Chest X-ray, PA view. Patient: 82 years old, sex F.
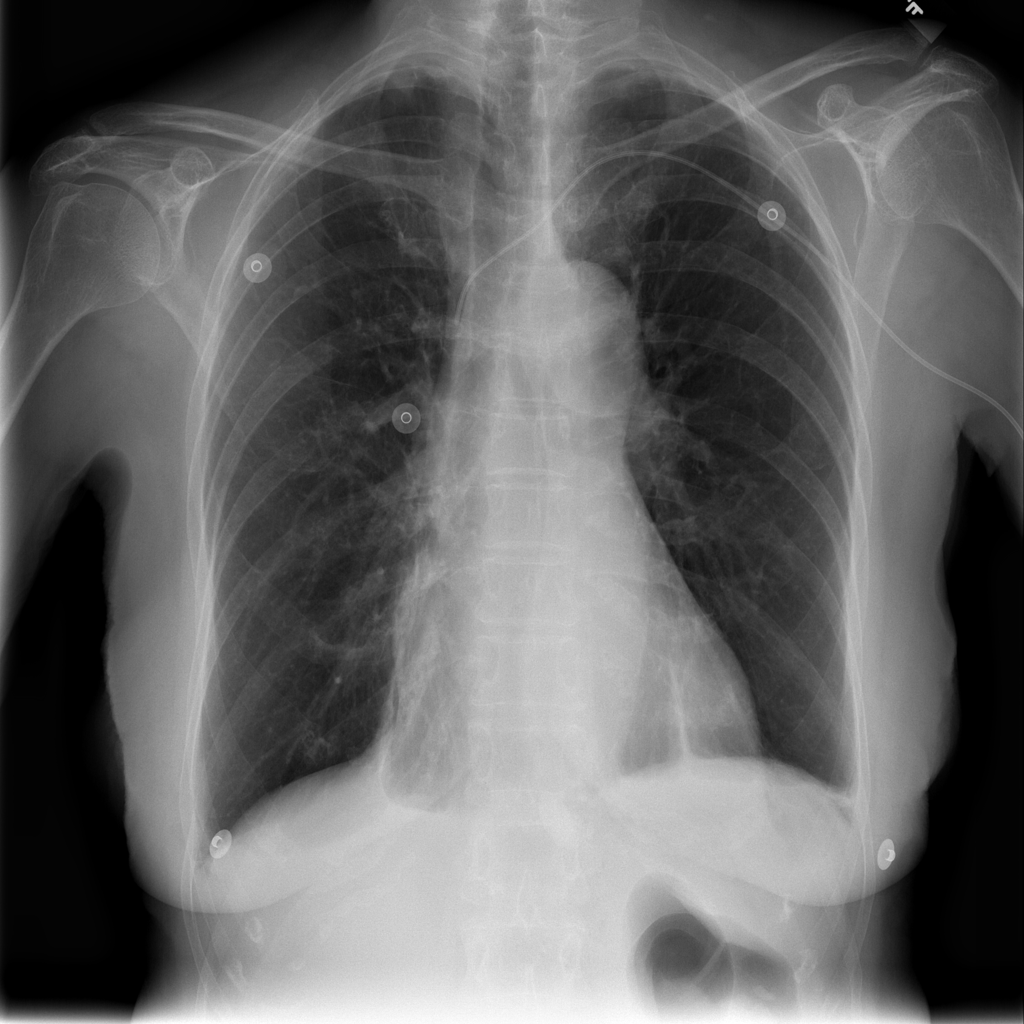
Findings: No Finding